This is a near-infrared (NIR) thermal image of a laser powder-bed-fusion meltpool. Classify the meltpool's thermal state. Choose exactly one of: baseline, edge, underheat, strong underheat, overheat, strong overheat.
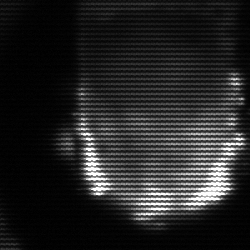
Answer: baseline